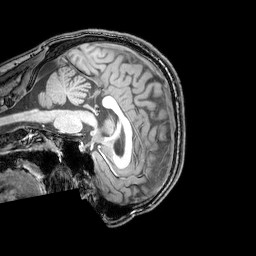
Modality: T1w
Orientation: sagittal
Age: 22
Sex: male
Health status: healthy
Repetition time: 0.081 s
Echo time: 0.037 s